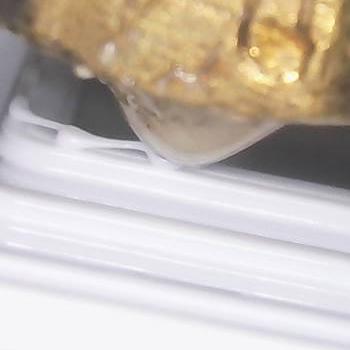
Flow rate: 35%